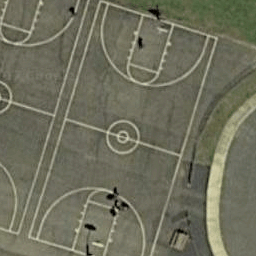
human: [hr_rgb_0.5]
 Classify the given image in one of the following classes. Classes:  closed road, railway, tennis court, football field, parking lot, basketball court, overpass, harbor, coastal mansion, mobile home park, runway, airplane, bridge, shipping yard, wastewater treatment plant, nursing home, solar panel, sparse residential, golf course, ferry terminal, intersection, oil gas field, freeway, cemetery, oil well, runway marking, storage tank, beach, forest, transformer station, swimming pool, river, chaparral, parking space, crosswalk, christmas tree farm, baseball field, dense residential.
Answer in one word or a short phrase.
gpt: basketball court